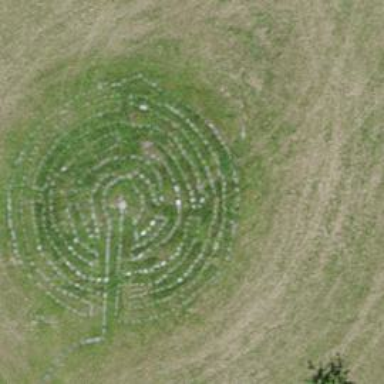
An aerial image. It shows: Maze attraction.